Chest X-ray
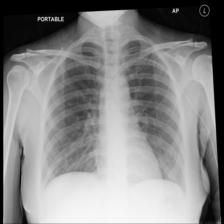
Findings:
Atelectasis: negative
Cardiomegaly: negative
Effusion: negative
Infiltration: negative
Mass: negative
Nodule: negative
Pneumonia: negative
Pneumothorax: negative
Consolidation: negative
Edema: negative
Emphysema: negative
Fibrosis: negative
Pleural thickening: negative
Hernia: negative